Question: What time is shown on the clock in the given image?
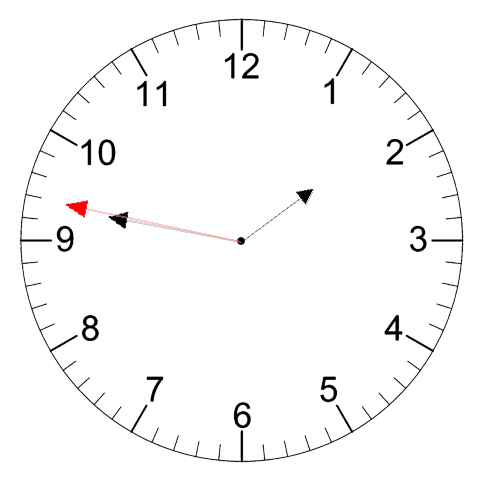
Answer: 01:46:47